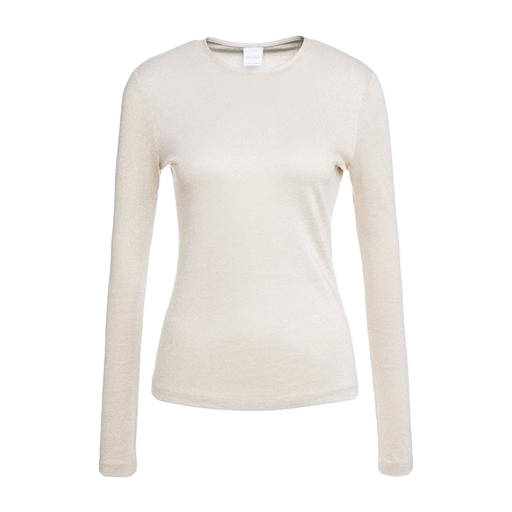
lurex crewneck top, long-sleeve top, long-sleeve shirt, white background